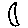
Label: moon